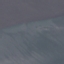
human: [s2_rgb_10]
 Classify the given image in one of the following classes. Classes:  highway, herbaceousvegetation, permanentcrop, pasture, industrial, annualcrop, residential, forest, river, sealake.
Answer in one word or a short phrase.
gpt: SeaLake